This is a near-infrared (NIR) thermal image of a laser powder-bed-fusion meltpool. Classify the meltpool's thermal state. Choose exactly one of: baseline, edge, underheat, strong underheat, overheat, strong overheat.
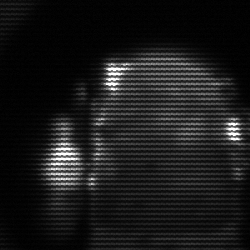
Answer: baseline